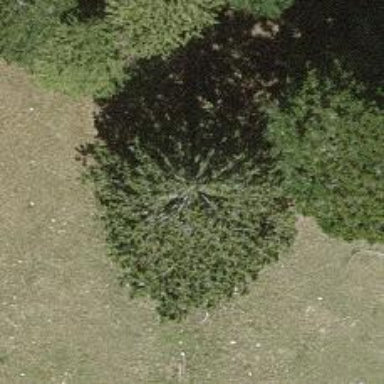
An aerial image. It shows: Beautiful tree in nature.